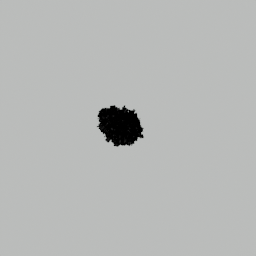
Label: nature